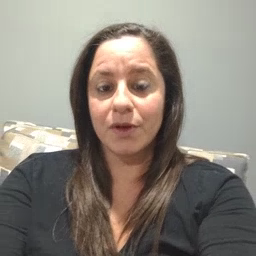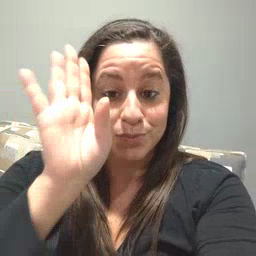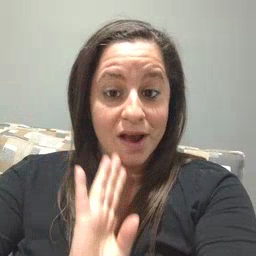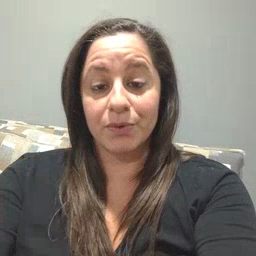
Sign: brown